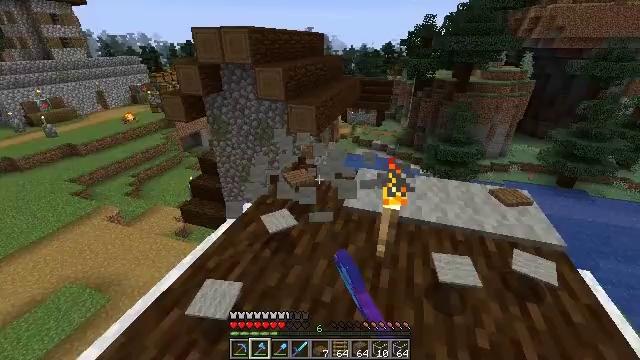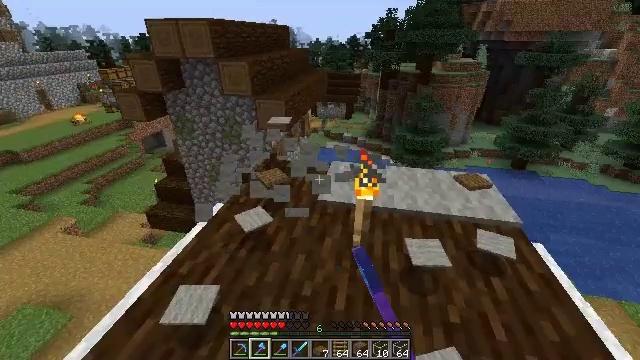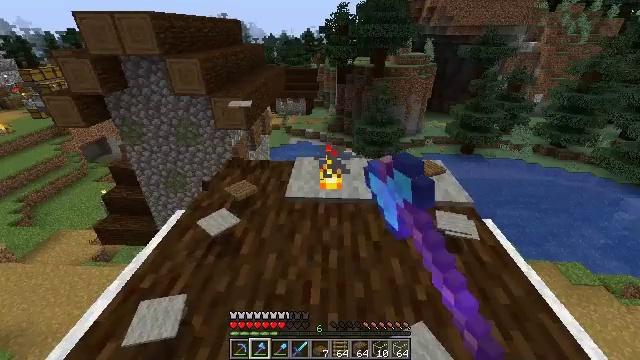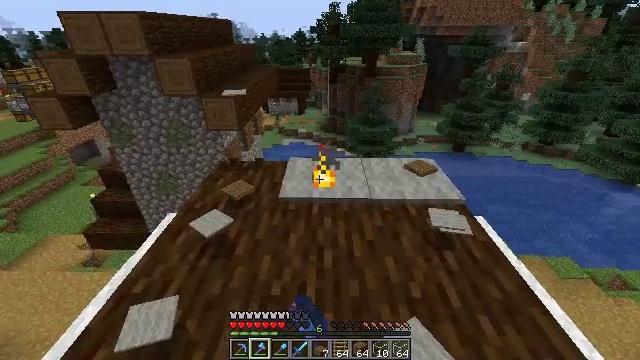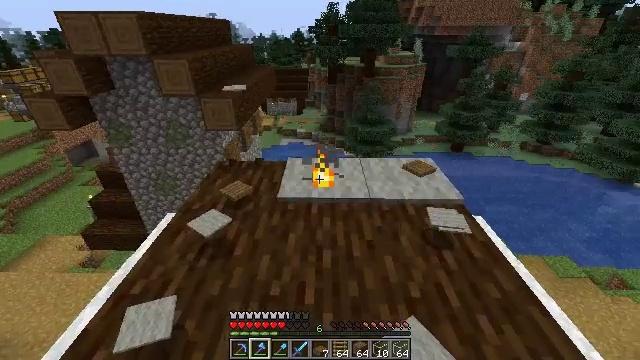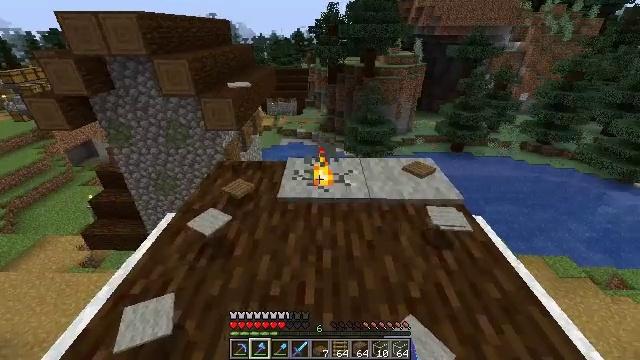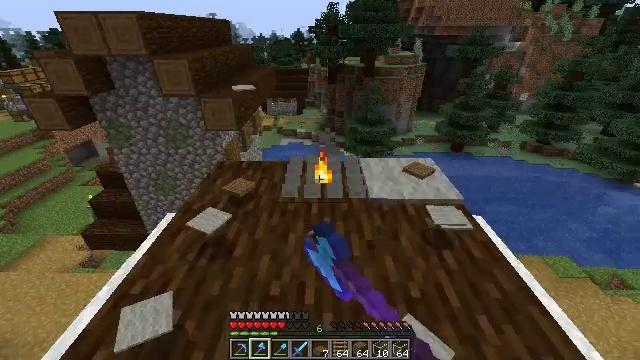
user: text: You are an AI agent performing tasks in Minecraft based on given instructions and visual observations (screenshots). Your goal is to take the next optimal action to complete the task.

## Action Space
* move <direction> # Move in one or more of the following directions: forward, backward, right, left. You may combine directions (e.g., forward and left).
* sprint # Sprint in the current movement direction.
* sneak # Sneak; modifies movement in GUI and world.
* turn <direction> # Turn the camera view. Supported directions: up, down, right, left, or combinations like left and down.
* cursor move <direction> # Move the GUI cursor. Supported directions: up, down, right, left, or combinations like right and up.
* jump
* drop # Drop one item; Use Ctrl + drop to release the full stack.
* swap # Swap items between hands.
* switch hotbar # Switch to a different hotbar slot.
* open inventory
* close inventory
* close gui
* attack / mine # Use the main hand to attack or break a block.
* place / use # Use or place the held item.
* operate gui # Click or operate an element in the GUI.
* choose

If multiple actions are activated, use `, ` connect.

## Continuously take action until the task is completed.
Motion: motion action
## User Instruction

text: Gather the torch from its position.
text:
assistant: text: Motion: turn right and down, attack / mine
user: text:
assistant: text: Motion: turn right, attack / mine
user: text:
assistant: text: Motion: turn right, attack / mine
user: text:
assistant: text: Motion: attack / mine
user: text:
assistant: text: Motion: attack / mine
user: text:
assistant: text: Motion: attack / mine
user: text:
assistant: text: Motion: attack / mine